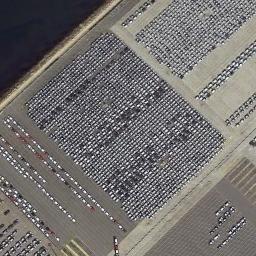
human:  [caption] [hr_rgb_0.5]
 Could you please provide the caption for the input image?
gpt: There are numerous different colored cars in the parking lot .

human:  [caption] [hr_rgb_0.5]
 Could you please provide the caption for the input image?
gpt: The parking lot is full of cars .

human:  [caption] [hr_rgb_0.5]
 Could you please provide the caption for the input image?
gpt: The parking lot has lots of cars arranged neatly in lines .

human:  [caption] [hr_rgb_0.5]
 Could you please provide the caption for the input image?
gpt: More than a half of the cars in the parking lot are black .

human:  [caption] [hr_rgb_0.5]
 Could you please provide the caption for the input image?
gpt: There are hundreds of cars on the parking lot .